Interaction volume radius: 5 \u00c5
Interaction volume height: 25 \u00c5
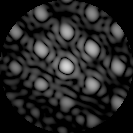
Disorder parameter: 0.2022